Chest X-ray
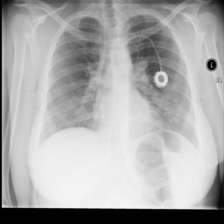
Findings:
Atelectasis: negative
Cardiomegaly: negative
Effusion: negative
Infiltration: positive
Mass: negative
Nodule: negative
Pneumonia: negative
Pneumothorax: negative
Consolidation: negative
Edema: negative
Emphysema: negative
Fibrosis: negative
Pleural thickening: negative
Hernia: negative